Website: ulta-beauty
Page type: address-validator
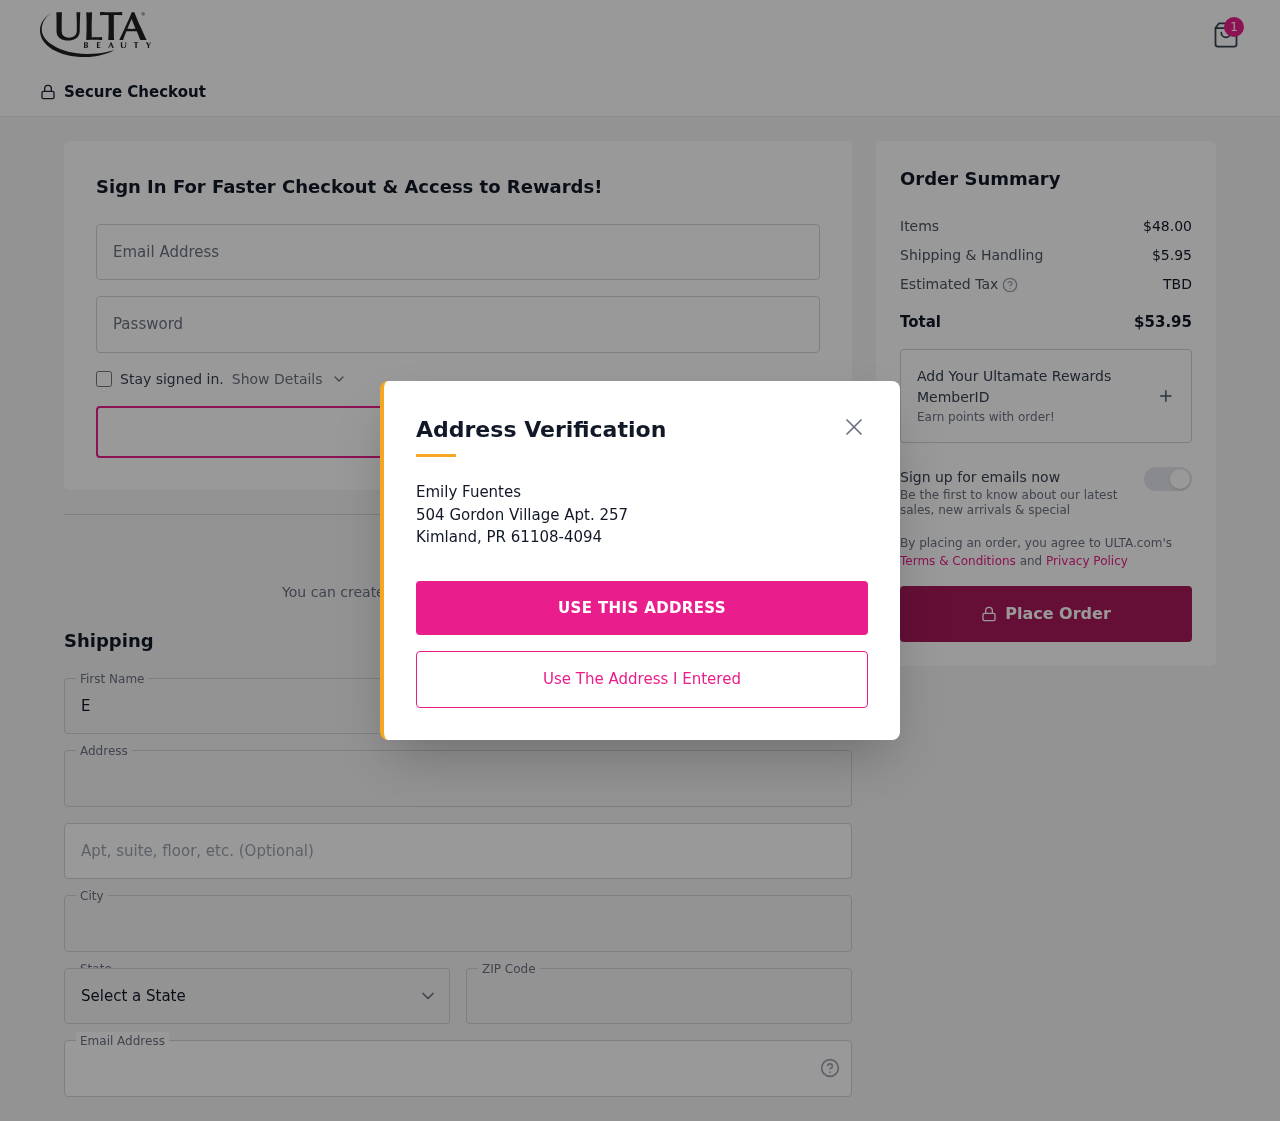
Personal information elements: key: PII_CITY
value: Kimland
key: PII_EMAIL
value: efuentes@hotmail.com
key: PII_FIRSTNAME
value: Emily
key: PII_LASTNAME
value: Fuentes
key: PII_POSTCODE
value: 61108
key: PII_STATE_ABBR
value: PR
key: PII_STREET
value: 504 Gordon Village Apt. 257
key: PII_STREET2
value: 504 Gordon Village Apt. 257
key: PII_STREET2
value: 9487 Griffin Cape
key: PII_FULLNAME2
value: Emily Fuentes
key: PII_CITY2
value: Kimland
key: PII_STATE_ABBR2
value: PR
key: PII_POSTCODE_FULL
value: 61108
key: PII_POSTCODE_EXT
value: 4094
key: PII_POSTCODE_NUMERIC
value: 61108
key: PII_POSTCODE_EXT_NUMERIC
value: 4094
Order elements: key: ORDER_NUM_ITEMS
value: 1
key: ORDER_SUBTOTAL
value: $48.00
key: ORDER_SHIPPING_COST
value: $5.95
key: ORDER_TOTAL
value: $53.95